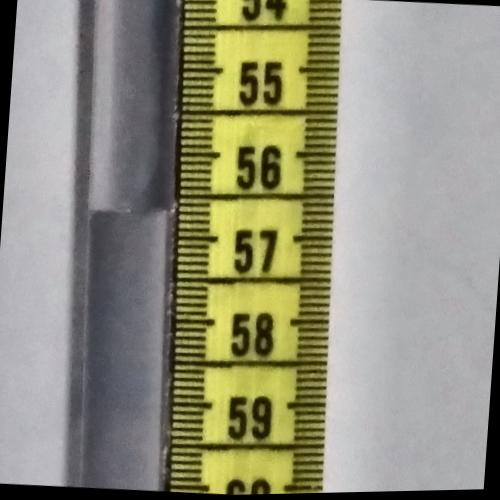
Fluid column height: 56.7 cm